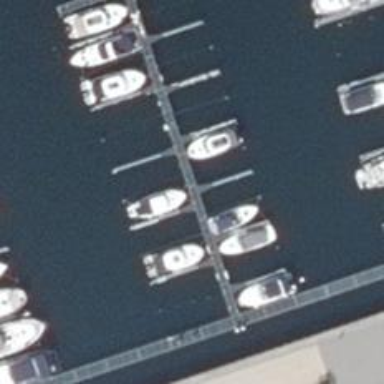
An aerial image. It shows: Man-made pier.